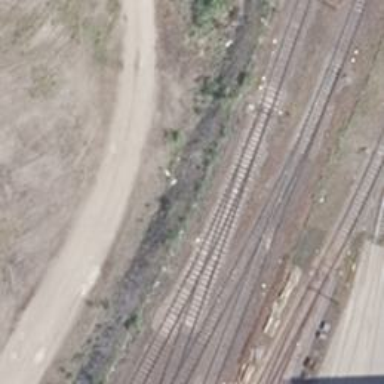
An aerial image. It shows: Railway switch.